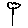
Label: flower